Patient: sex M, age 71
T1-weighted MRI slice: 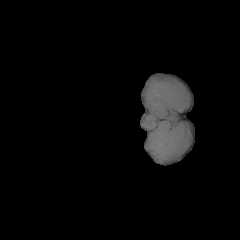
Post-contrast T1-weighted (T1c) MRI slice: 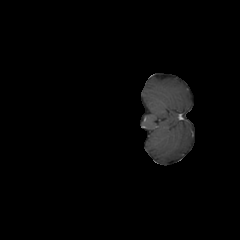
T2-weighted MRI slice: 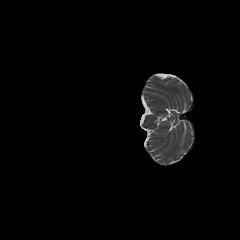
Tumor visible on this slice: no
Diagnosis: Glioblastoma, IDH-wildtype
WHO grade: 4